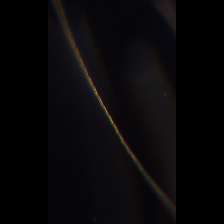
Taxon: Psuedo-nitzschia
Group: Diatoms